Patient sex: M
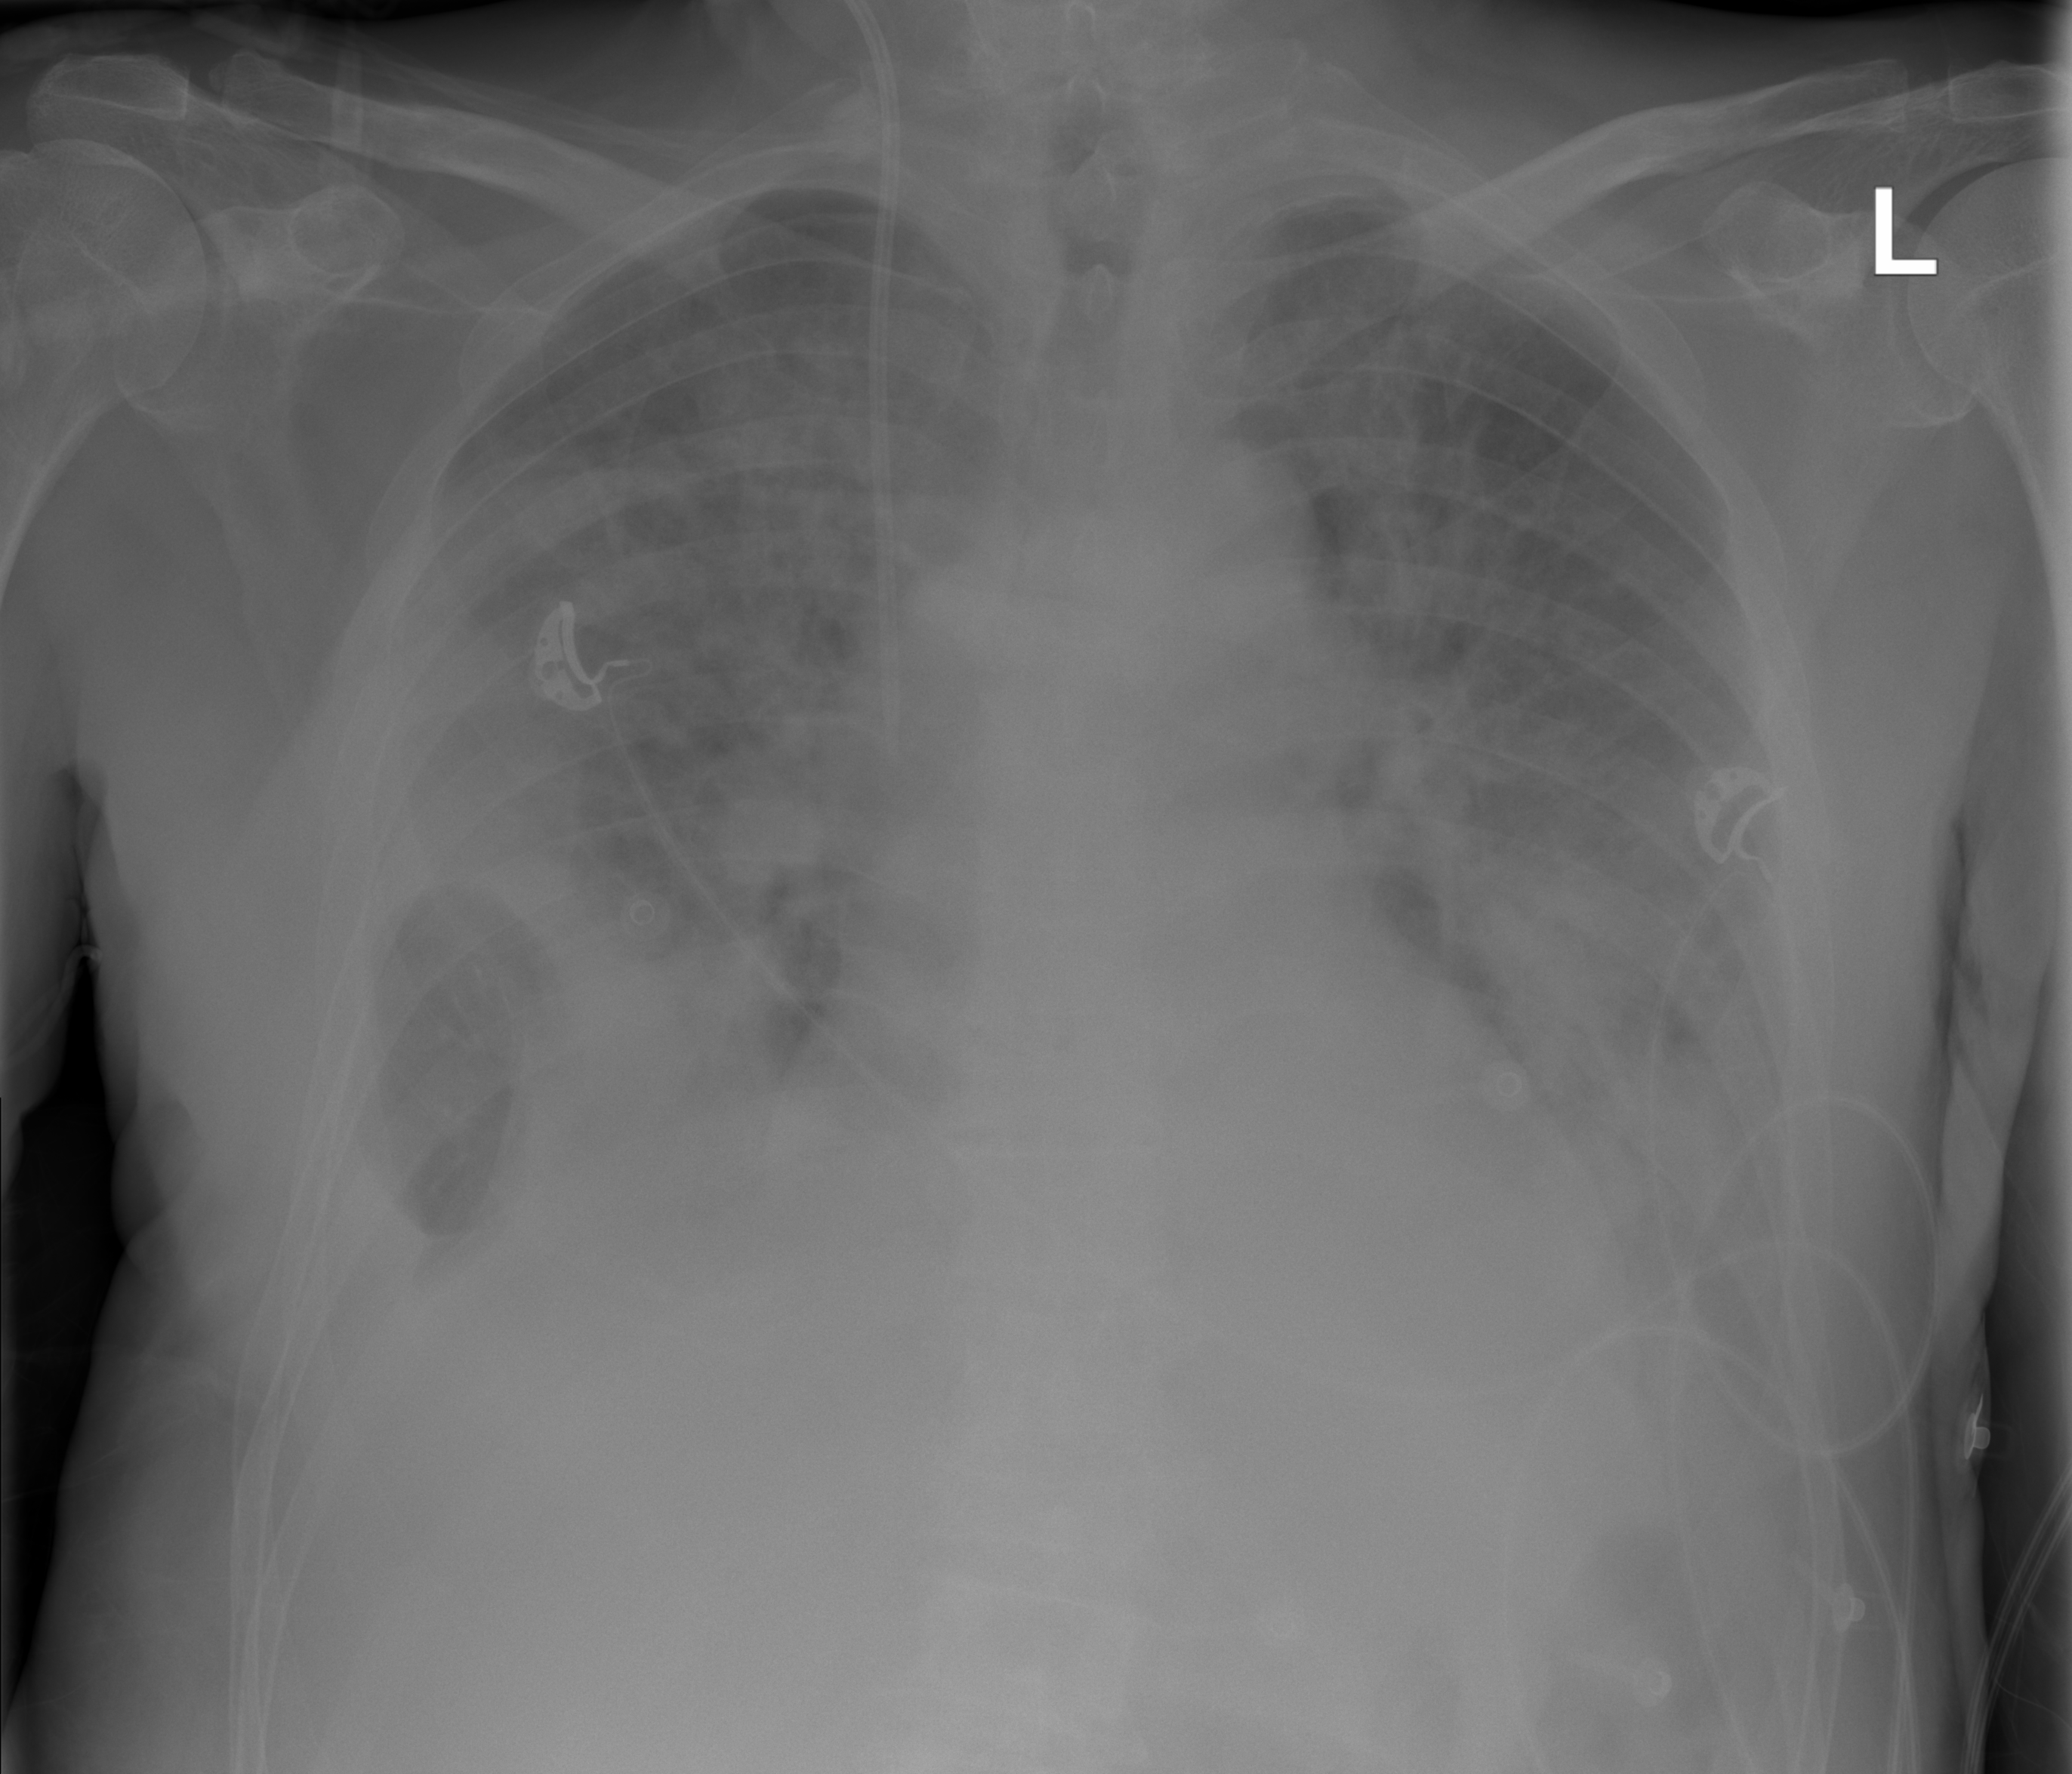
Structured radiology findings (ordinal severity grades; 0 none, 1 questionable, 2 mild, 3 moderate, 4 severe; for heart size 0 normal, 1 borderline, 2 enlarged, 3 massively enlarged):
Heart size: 2
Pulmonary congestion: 1
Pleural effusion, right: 2
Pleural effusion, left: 2
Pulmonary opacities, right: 0
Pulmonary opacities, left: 0
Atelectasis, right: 3
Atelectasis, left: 2